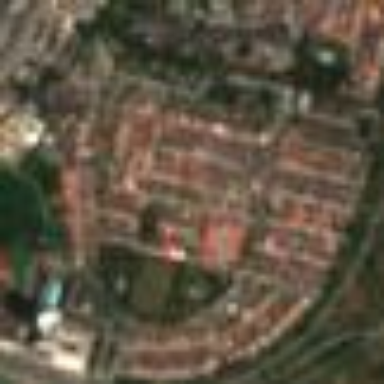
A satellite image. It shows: Neighbourhood with residential gardens.